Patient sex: M
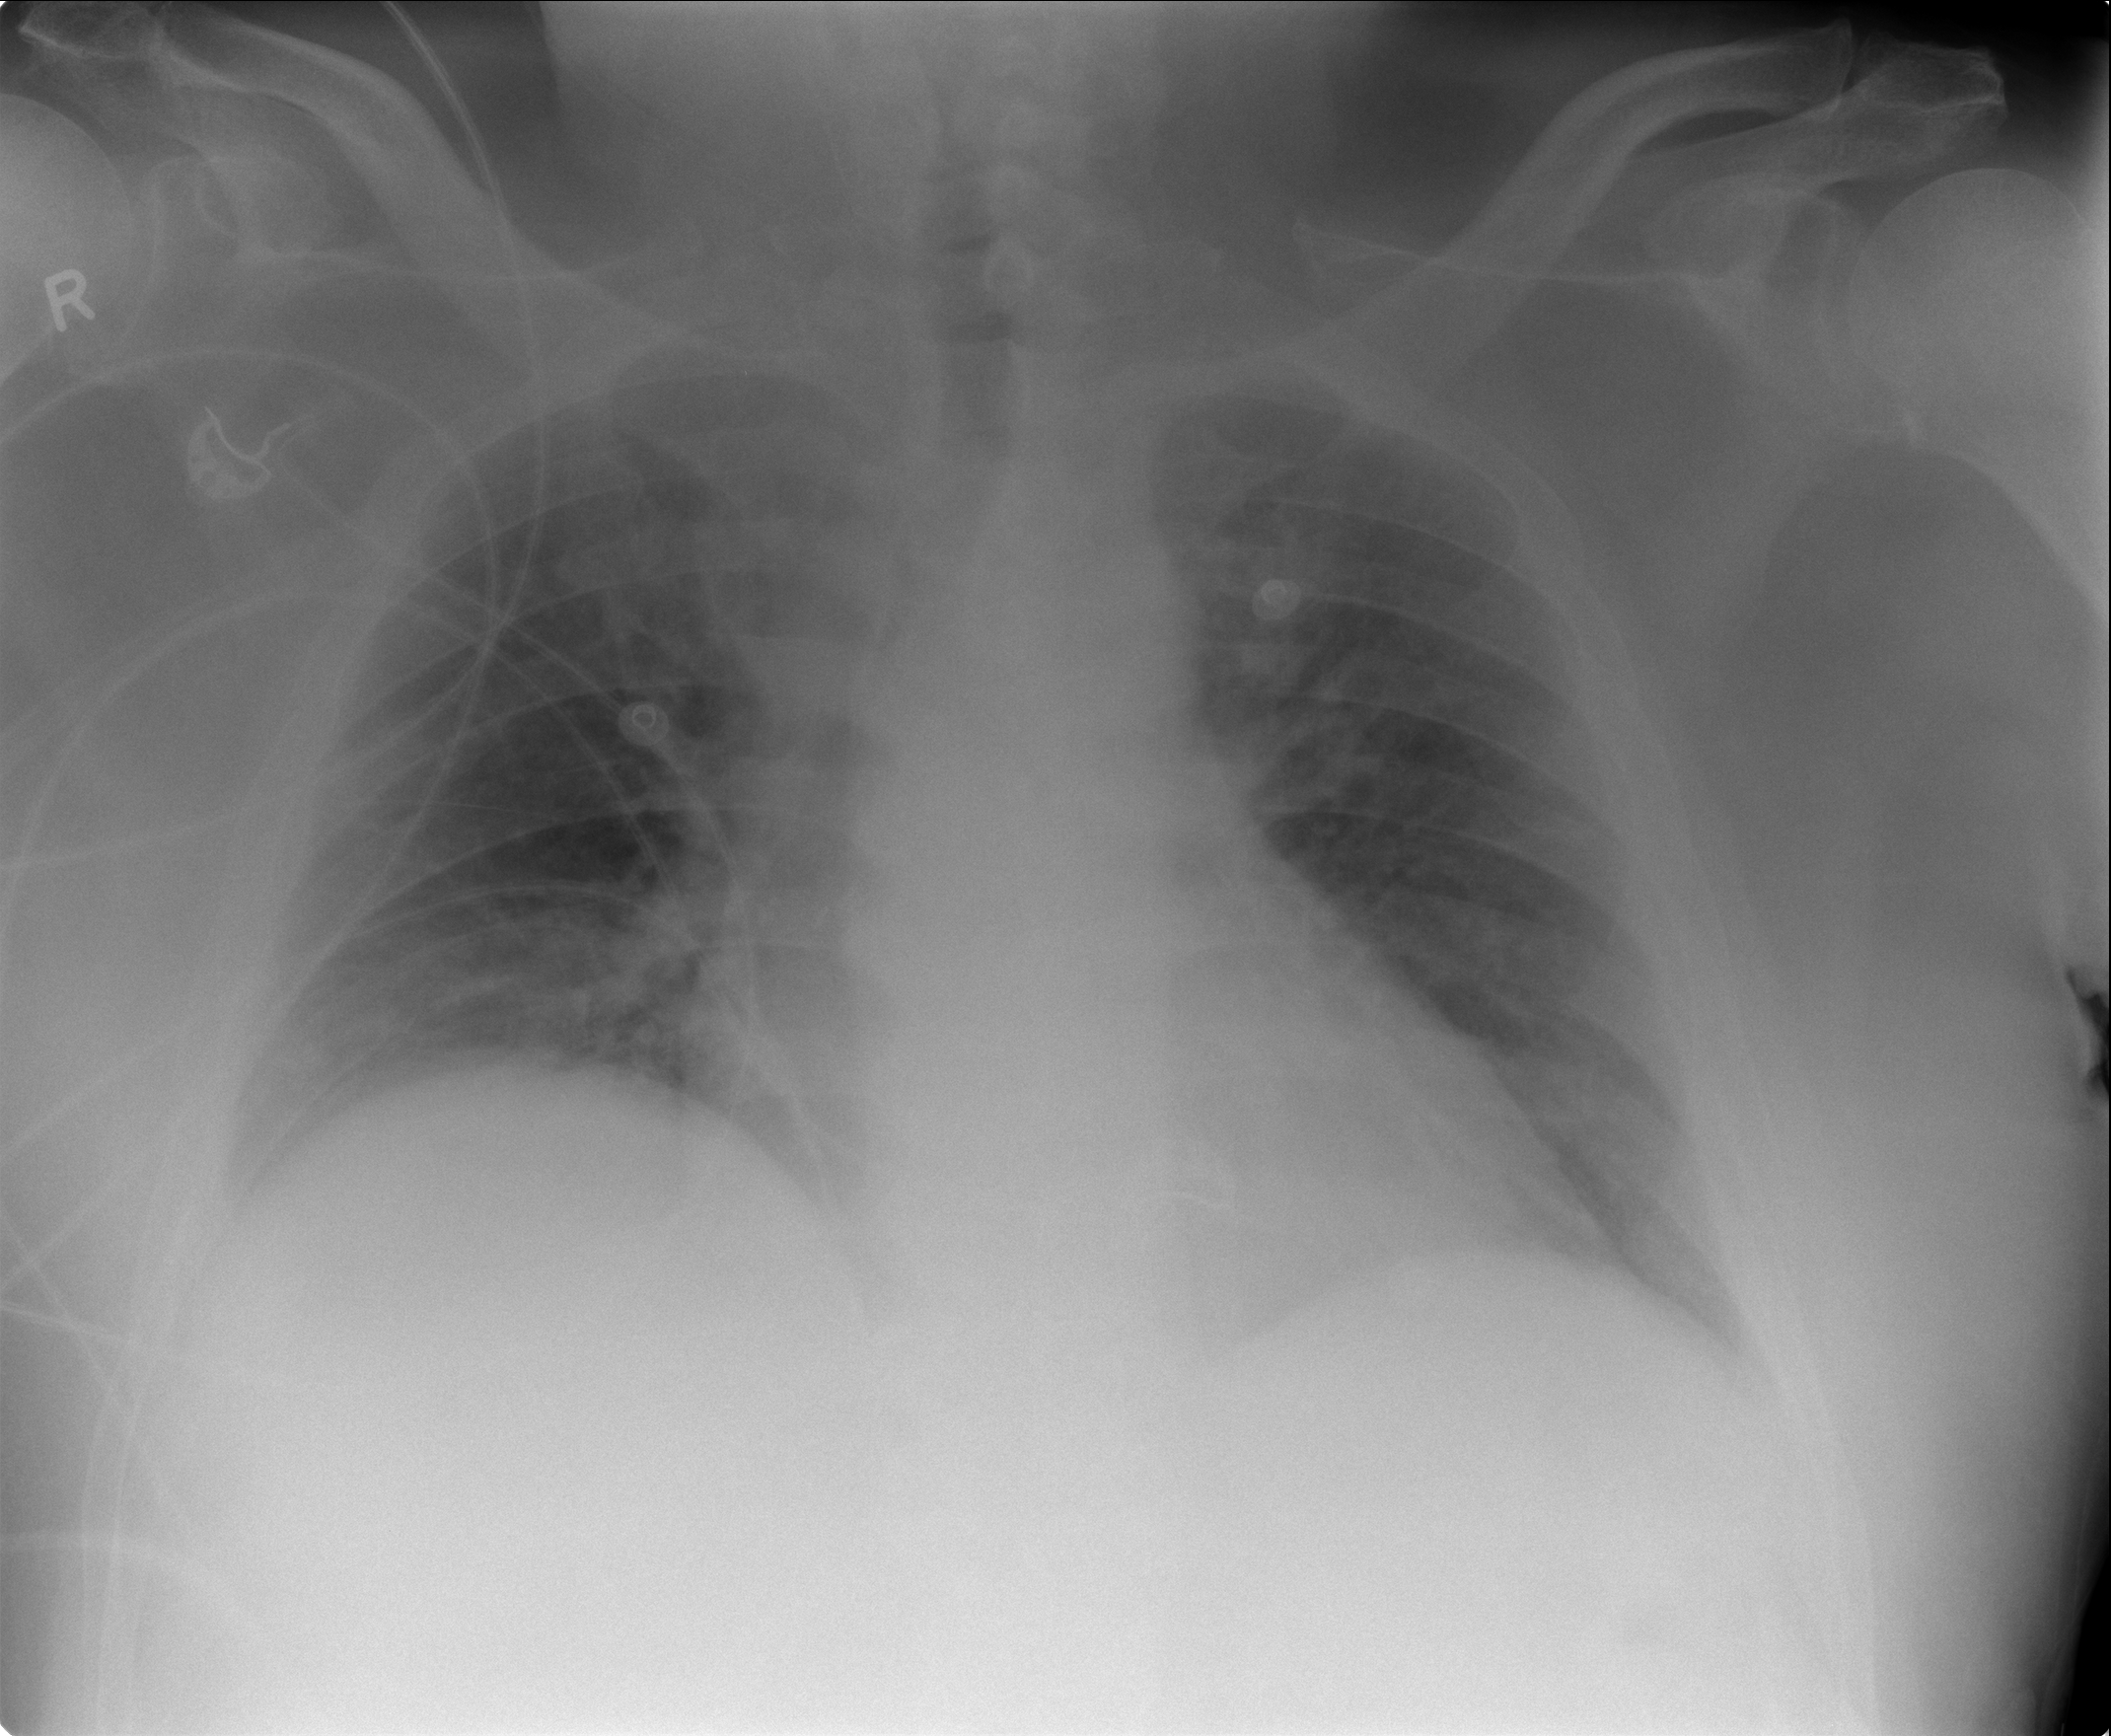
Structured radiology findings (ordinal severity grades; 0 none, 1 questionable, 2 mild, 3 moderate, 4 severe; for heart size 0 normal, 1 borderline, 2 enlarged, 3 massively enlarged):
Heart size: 2
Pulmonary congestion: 2
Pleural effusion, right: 0
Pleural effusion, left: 0
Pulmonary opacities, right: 0
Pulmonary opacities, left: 0
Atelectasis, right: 0
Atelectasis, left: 0